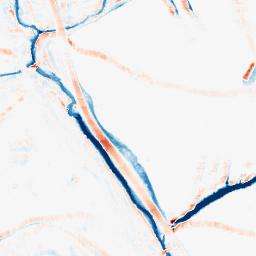
Category: morphological
Decomposition family: morphological_rect
Decomposition parameters: operation: average
width: 10
height: 10
Upsampling method: sinc_hamming
Upsampling parameters: scale: 4
kernel_size: 16
Upsampling scale: 4